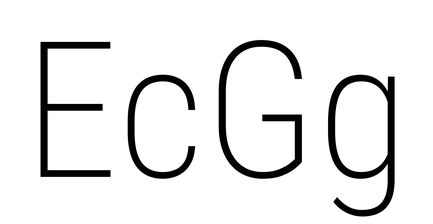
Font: Roboto_Condensed_ExtraLight